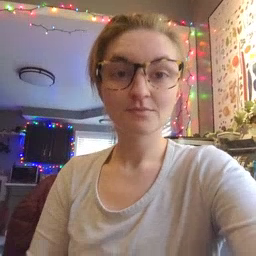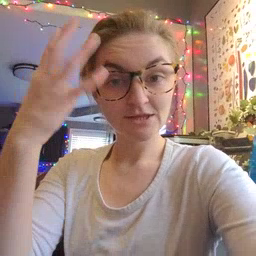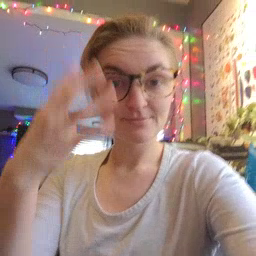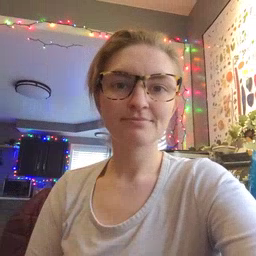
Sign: sun